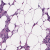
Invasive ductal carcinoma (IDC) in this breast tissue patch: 1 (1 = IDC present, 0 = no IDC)